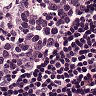
Metastatic tissue present: no